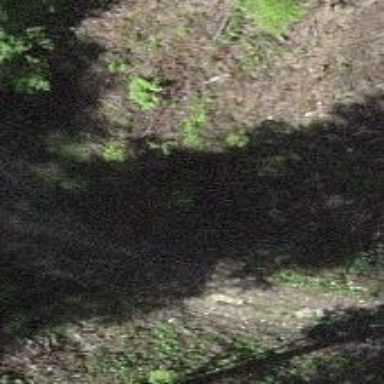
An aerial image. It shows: Culvert tunnel.